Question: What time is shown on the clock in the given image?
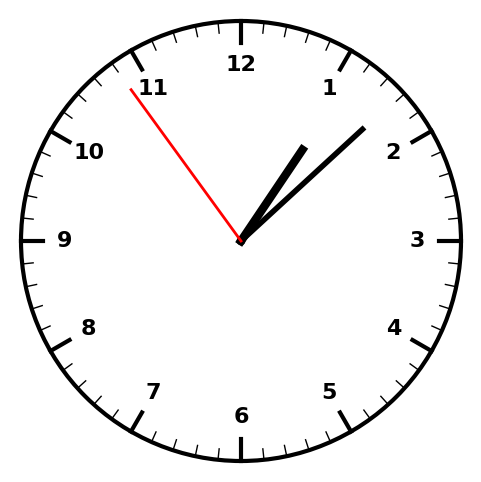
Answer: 01:07:54